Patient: sex F, age 71
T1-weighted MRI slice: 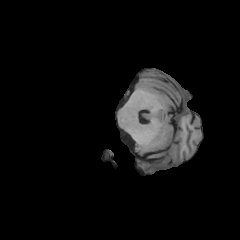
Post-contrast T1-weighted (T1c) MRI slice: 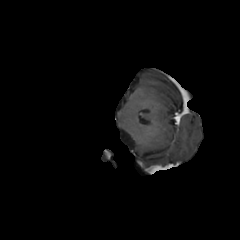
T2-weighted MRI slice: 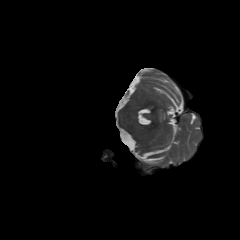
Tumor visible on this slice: no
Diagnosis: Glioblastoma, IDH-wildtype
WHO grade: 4